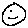
Label: smiley face